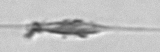
Label: Cylindrotheca